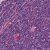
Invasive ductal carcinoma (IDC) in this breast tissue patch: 1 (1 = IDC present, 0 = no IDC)